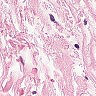
Metastatic tissue present: no